Question: My app for some reason takes just a part of screen.
Simple onCreate method:
'''
@Override
protected void onCreate(Bundle savedInstanceState) {
super.onCreate(savedInstanceState);
requestWindowFeature(Window.FEATURE_NO_TITLE);
getWindow().setFlags(WindowManager.LayoutParams.FLAG_FULLSCREEN,
WindowManager.LayoutParams.FLAG_FULLSCREEN);
setContentView(R.layout.activity_main);
}
'''
Slightly more complicated layout:
'''
<RelativeLayout xmlns:android="http://schemas.android.com/apk/res/android"
xmlns:tools="http://schemas.android.com/tools"
android:layout_width="match_parent"
android:layout_height="match_parent"
android:id="@+id/content_layout" >
<LinearLayout
android:id="@+id/mainLayout"
android:layout_width="match_parent"
android:layout_height="match_parent"
android:orientation="horizontal"
android:paddingBottom="@dimen/activity_vertical_margin"
android:paddingLeft="@dimen/activity_horizontal_margin"
android:paddingRight="@dimen/activity_horizontal_margin"
android:paddingTop="@dimen/activity_vertical_margin" >
<LinearLayout
android:id="@+id/func_layout"
android:layout_width="0dp"
android:layout_height="match_parent"
android:layout_weight="2"
android:background="@drawable/border_right"
android:orientation="vertical"
android:paddingLeft="@dimen/function_layout_padding"
android:paddingRight="@dimen/function_layout_padding" >
</LinearLayout>
<RelativeLayout
android:id="@+id/graph_layout"
android:layout_width="0dp"
android:layout_height="match_parent"
android:background="#FFF"
android:alpha="1.0"
android:layout_weight="5">
</RelativeLayout>
</LinearLayout>
</RelativeLayout>
'''
And I got this:

I can't see what the trouble is. Thought that there is emulator problem but on real devices it looks the same.
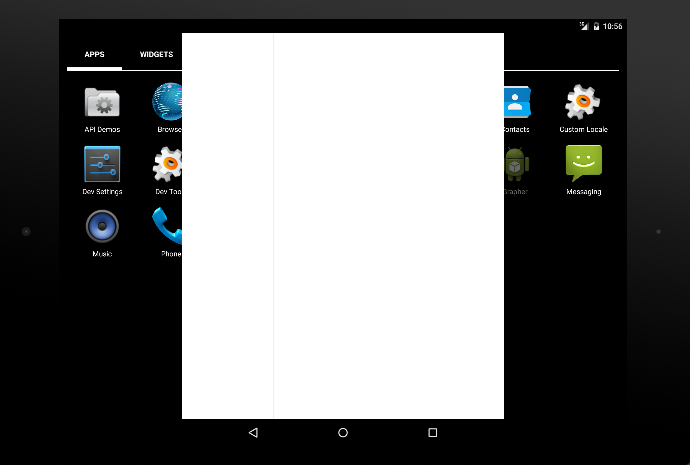
Answer: Thanks to @SunitKumarGupta @AnkitBansal and @Maxouille.
The problem was in Theme.
What it was:
'''
<style name="Theme.Transparent" parent="AppBaseTheme">
<item name="android:windowIsTranslucent">true</item>
<item name="android:windowBackground">@android:color/transparent</item>
<item name="android:windowContentOverlay">@null</item>
<item name="android:windowNoTitle">true</item>
<item name="android:windowIsFloating">false</item>
<item name="android:backgroundDimEnabled">false</item>
'''
Problem item here is 'windowIsFloating'. Removing it solved the issue.